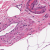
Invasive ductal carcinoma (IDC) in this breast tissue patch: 0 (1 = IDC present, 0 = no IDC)